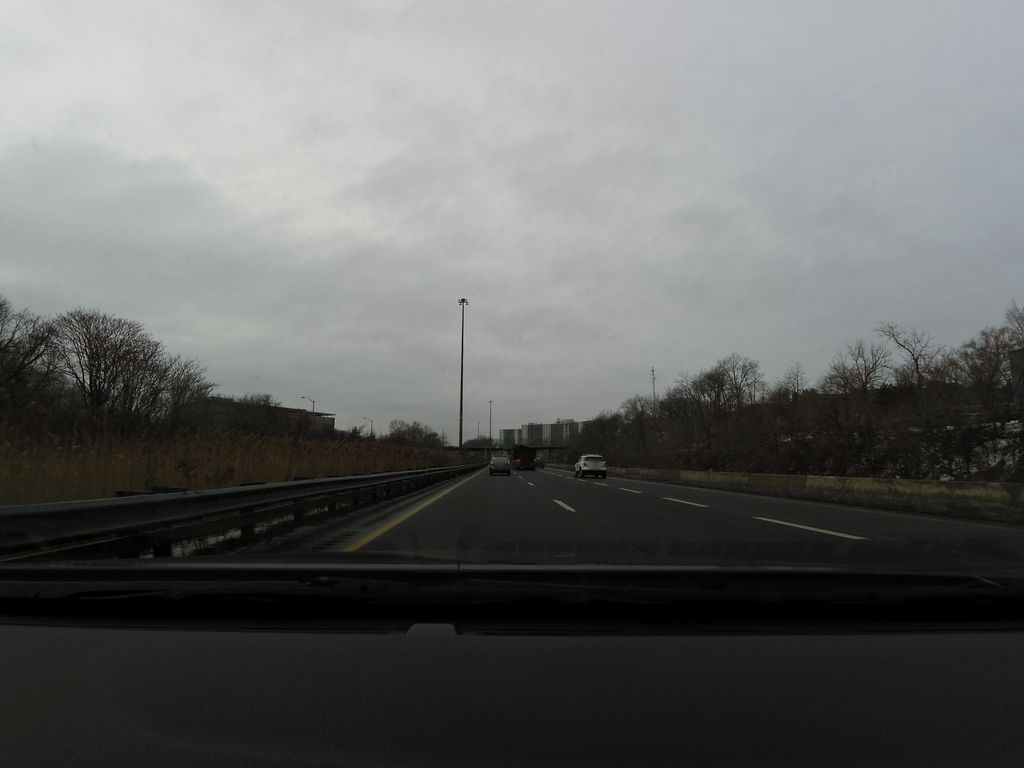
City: hamilton